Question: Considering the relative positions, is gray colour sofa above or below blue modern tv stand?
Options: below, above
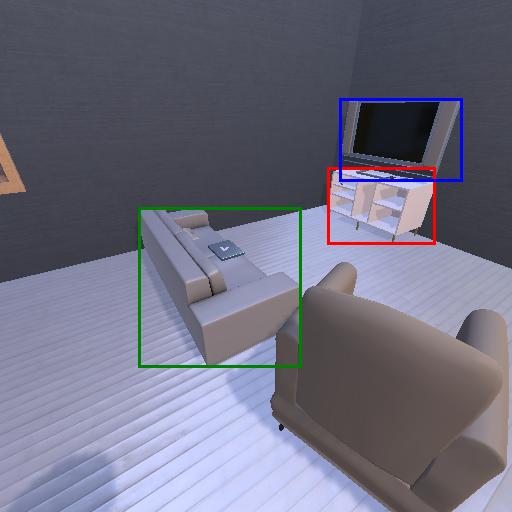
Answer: below